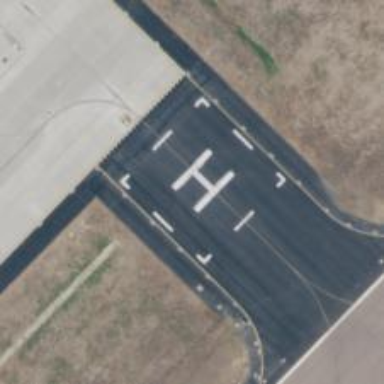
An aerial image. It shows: Image of helipad at airport.